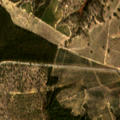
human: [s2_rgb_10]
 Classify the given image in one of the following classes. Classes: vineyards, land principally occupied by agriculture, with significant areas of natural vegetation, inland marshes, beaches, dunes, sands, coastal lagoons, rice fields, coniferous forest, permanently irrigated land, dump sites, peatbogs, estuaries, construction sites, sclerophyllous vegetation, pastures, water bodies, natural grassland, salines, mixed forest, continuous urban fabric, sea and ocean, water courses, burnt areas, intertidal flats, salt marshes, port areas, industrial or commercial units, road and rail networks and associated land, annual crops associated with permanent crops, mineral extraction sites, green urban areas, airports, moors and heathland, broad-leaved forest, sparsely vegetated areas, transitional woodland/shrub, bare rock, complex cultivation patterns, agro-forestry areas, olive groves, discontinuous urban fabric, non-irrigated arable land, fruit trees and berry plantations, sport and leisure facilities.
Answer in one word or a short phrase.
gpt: non-irrigated arable land, agro-forestry areas, broad-leaved forest, transitional woodland/shrub